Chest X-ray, AP view. Patient: 55 years old, sex F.
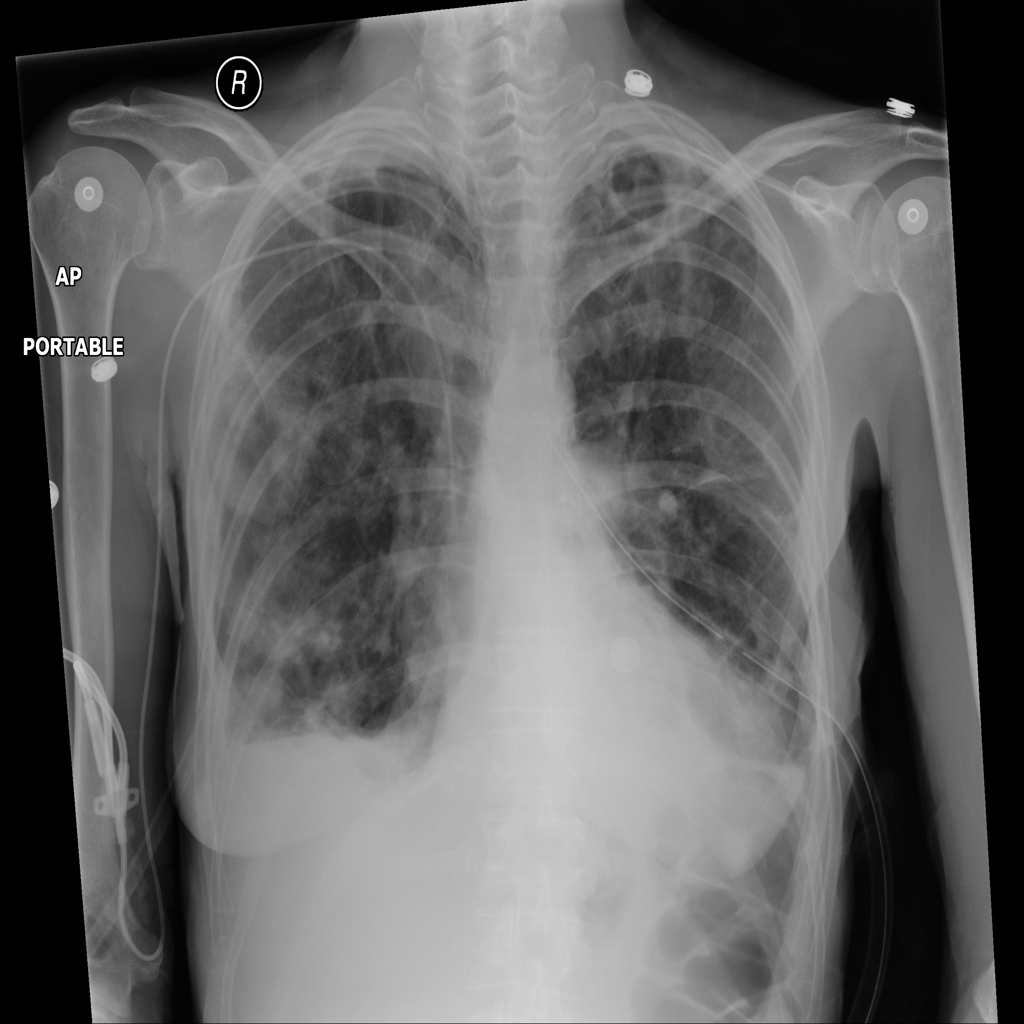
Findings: Pneumothorax